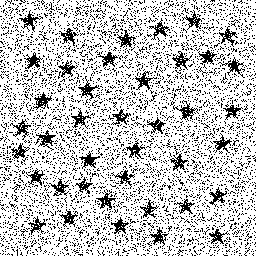
Squares: 0
Triangles: 0
Stars: 40
Total shapes: 40